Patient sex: M
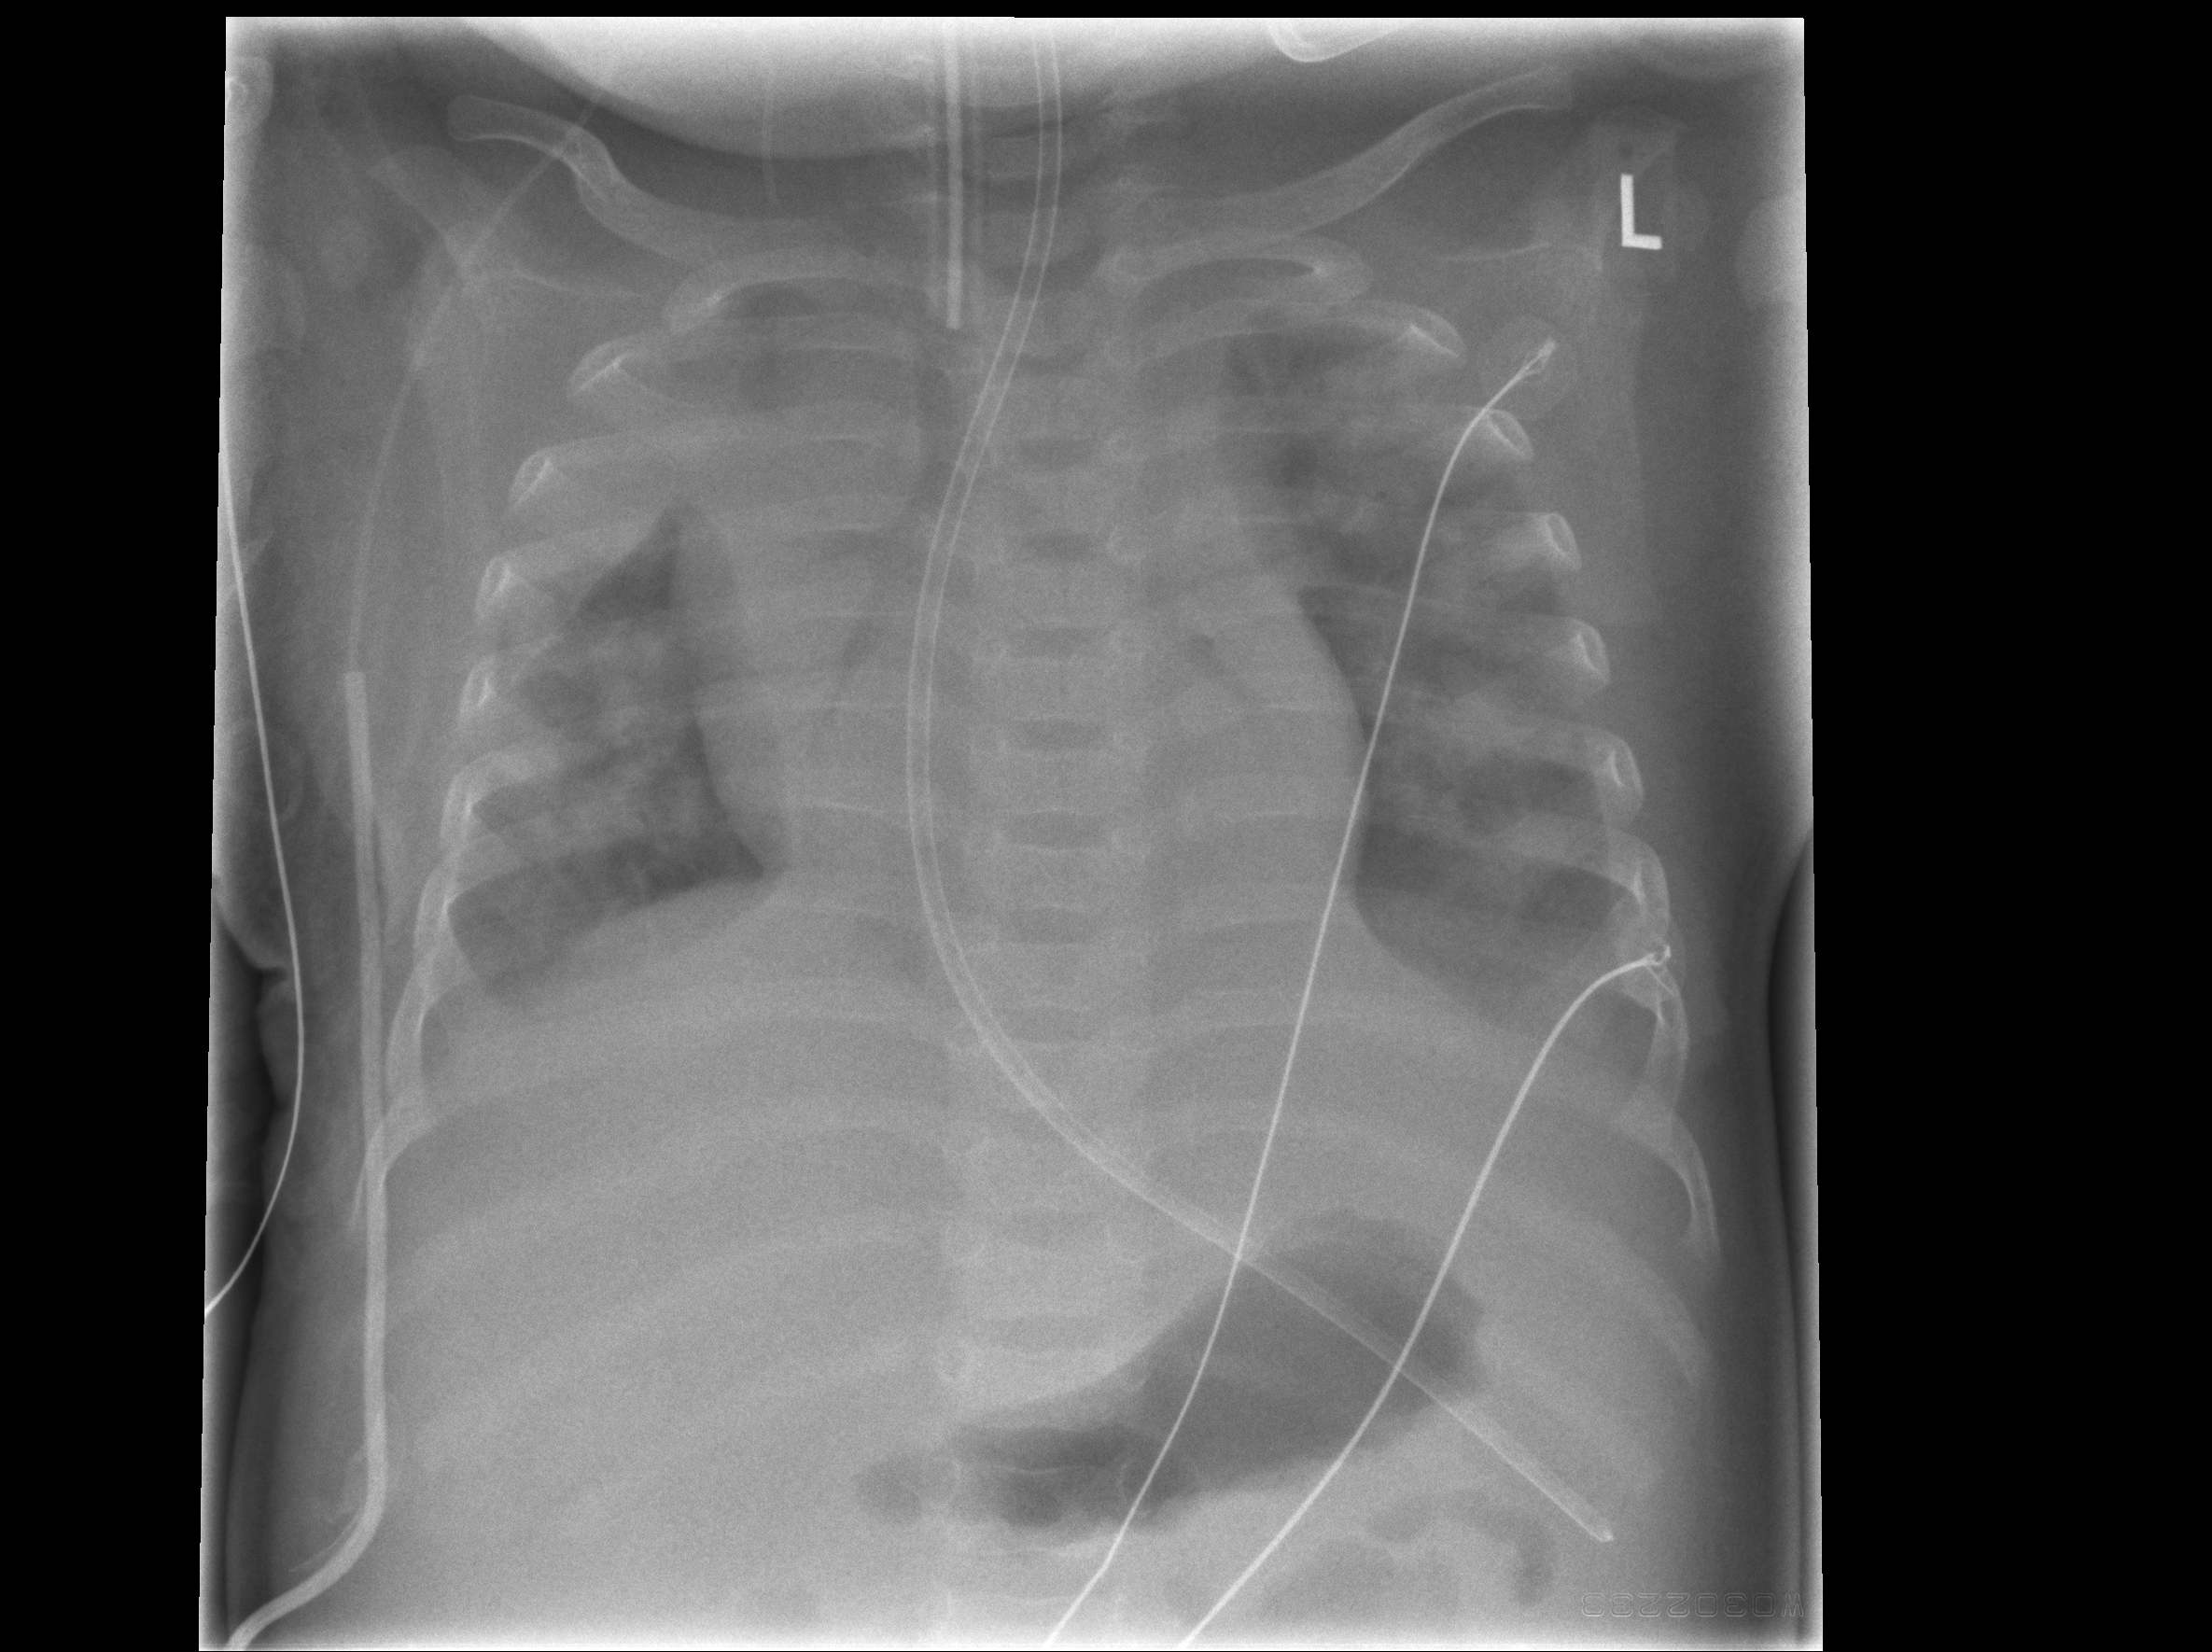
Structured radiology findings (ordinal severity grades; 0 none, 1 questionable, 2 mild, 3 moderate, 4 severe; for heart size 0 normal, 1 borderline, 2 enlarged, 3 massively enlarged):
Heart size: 2
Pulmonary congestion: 0
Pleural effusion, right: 0
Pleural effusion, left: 0
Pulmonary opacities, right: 0
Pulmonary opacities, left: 0
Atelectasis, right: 3
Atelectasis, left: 2